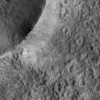
Atmospheric dust classification: not_dusty